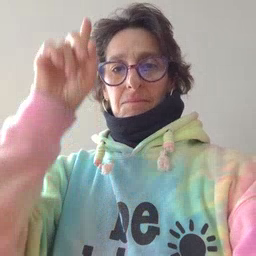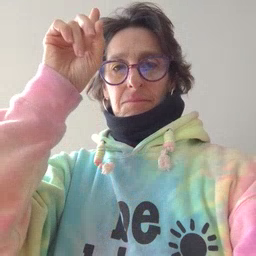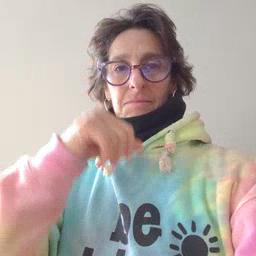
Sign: up